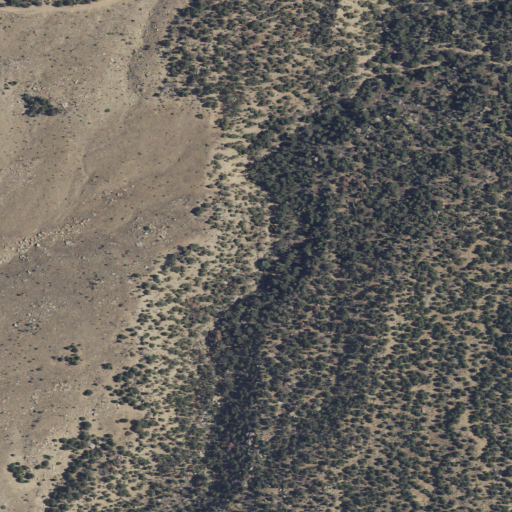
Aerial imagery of valley in Utah named Right Fork A Canyon containing evergreen forest and shrub